Question:
How do i make the relative layout look like the image
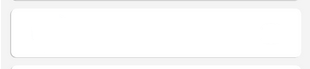
Answer: There are two ways to create shadow:
1. If sdk version is lower than 5.0... A. You can also use android drawable image android:background="@android:drawable/dialog_holo_light_frame"
B. Use below shadow_round.xml to make a drawable background for shadow of view. android:background="@drawable/shadow_round <!-- Drop Shadow Stack -->
<item>
<shape>
<padding android:top="1dp" android:right="1dp" android:bottom="2dp" android:left="1dp" />
<corners android:radius="10dp" />
<solid android:color="#00CCCCCC" />
</shape>
</item>
<item>
<shape>
<padding android:top="1dp" android:right="1dp" android:bottom="2dp" android:left="1dp" />
<corners android:radius="10dp" />
<solid android:color="#10CCCCCC" />
</shape>
</item>
<item>
<shape>
<padding android:top="1dp" android:right="1dp" android:bottom="2dp" android:left="1dp" />
<corners android:radius="10dp" />
<solid android:color="#20CCCCCC" />
</shape>
</item>
<item>
<shape>
<padding android:top="1dp" android:right="1dp" android:bottom="2dp" android:left="1dp" />
<corners android:radius="10dp" />
<solid android:color="#30CCCCCC" />
</shape>
</item>
<item>
<shape>
<padding android:top="1dp" android:right="1dp" android:bottom="2dp" android:left="1dp" />
<corners android:radius="10dp" />
<solid android:color="#50CCCCCC" />
</shape>
</item>
<!-- Background -->
<item>
<shape>
<solid android:color="#ffffff" />
<corners android:radius="10dp" />
</shape>
</item>
2. If you are using SDK 5.0 or greater then use the view's elevation property. android:elevation="2dp"